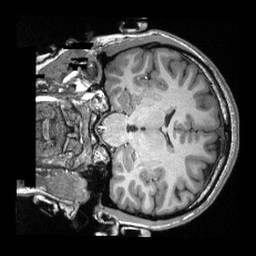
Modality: T1w
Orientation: coronal